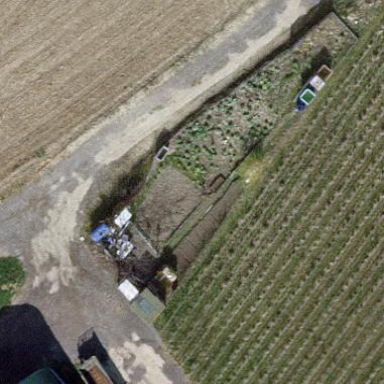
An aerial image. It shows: Garden that is leisure land.